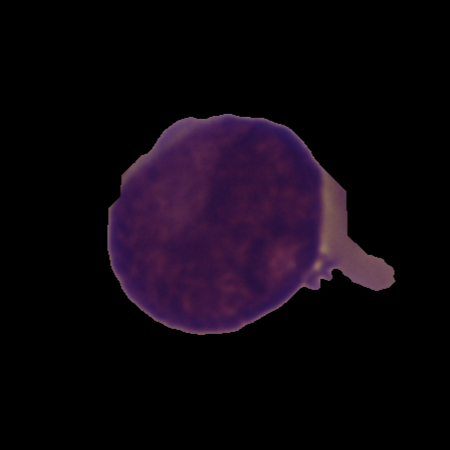
Label: cancer